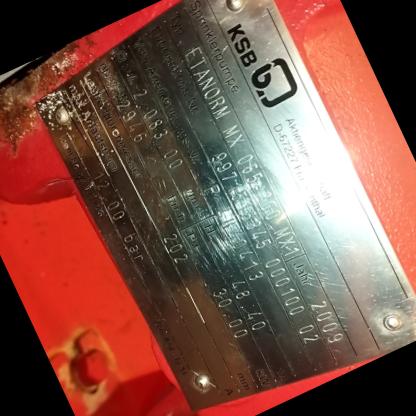
Klasa: tabliczka-znamionowa